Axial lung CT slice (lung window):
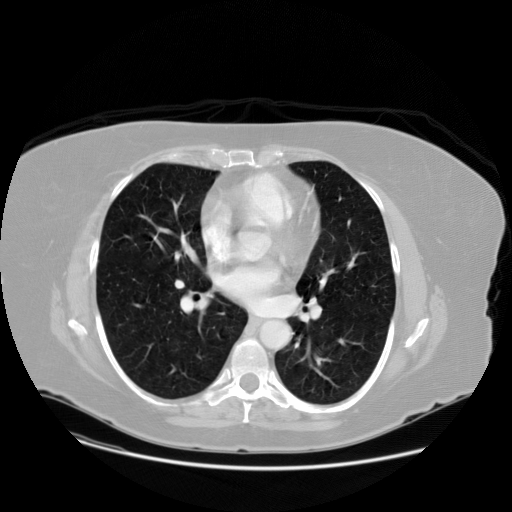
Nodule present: no